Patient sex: M
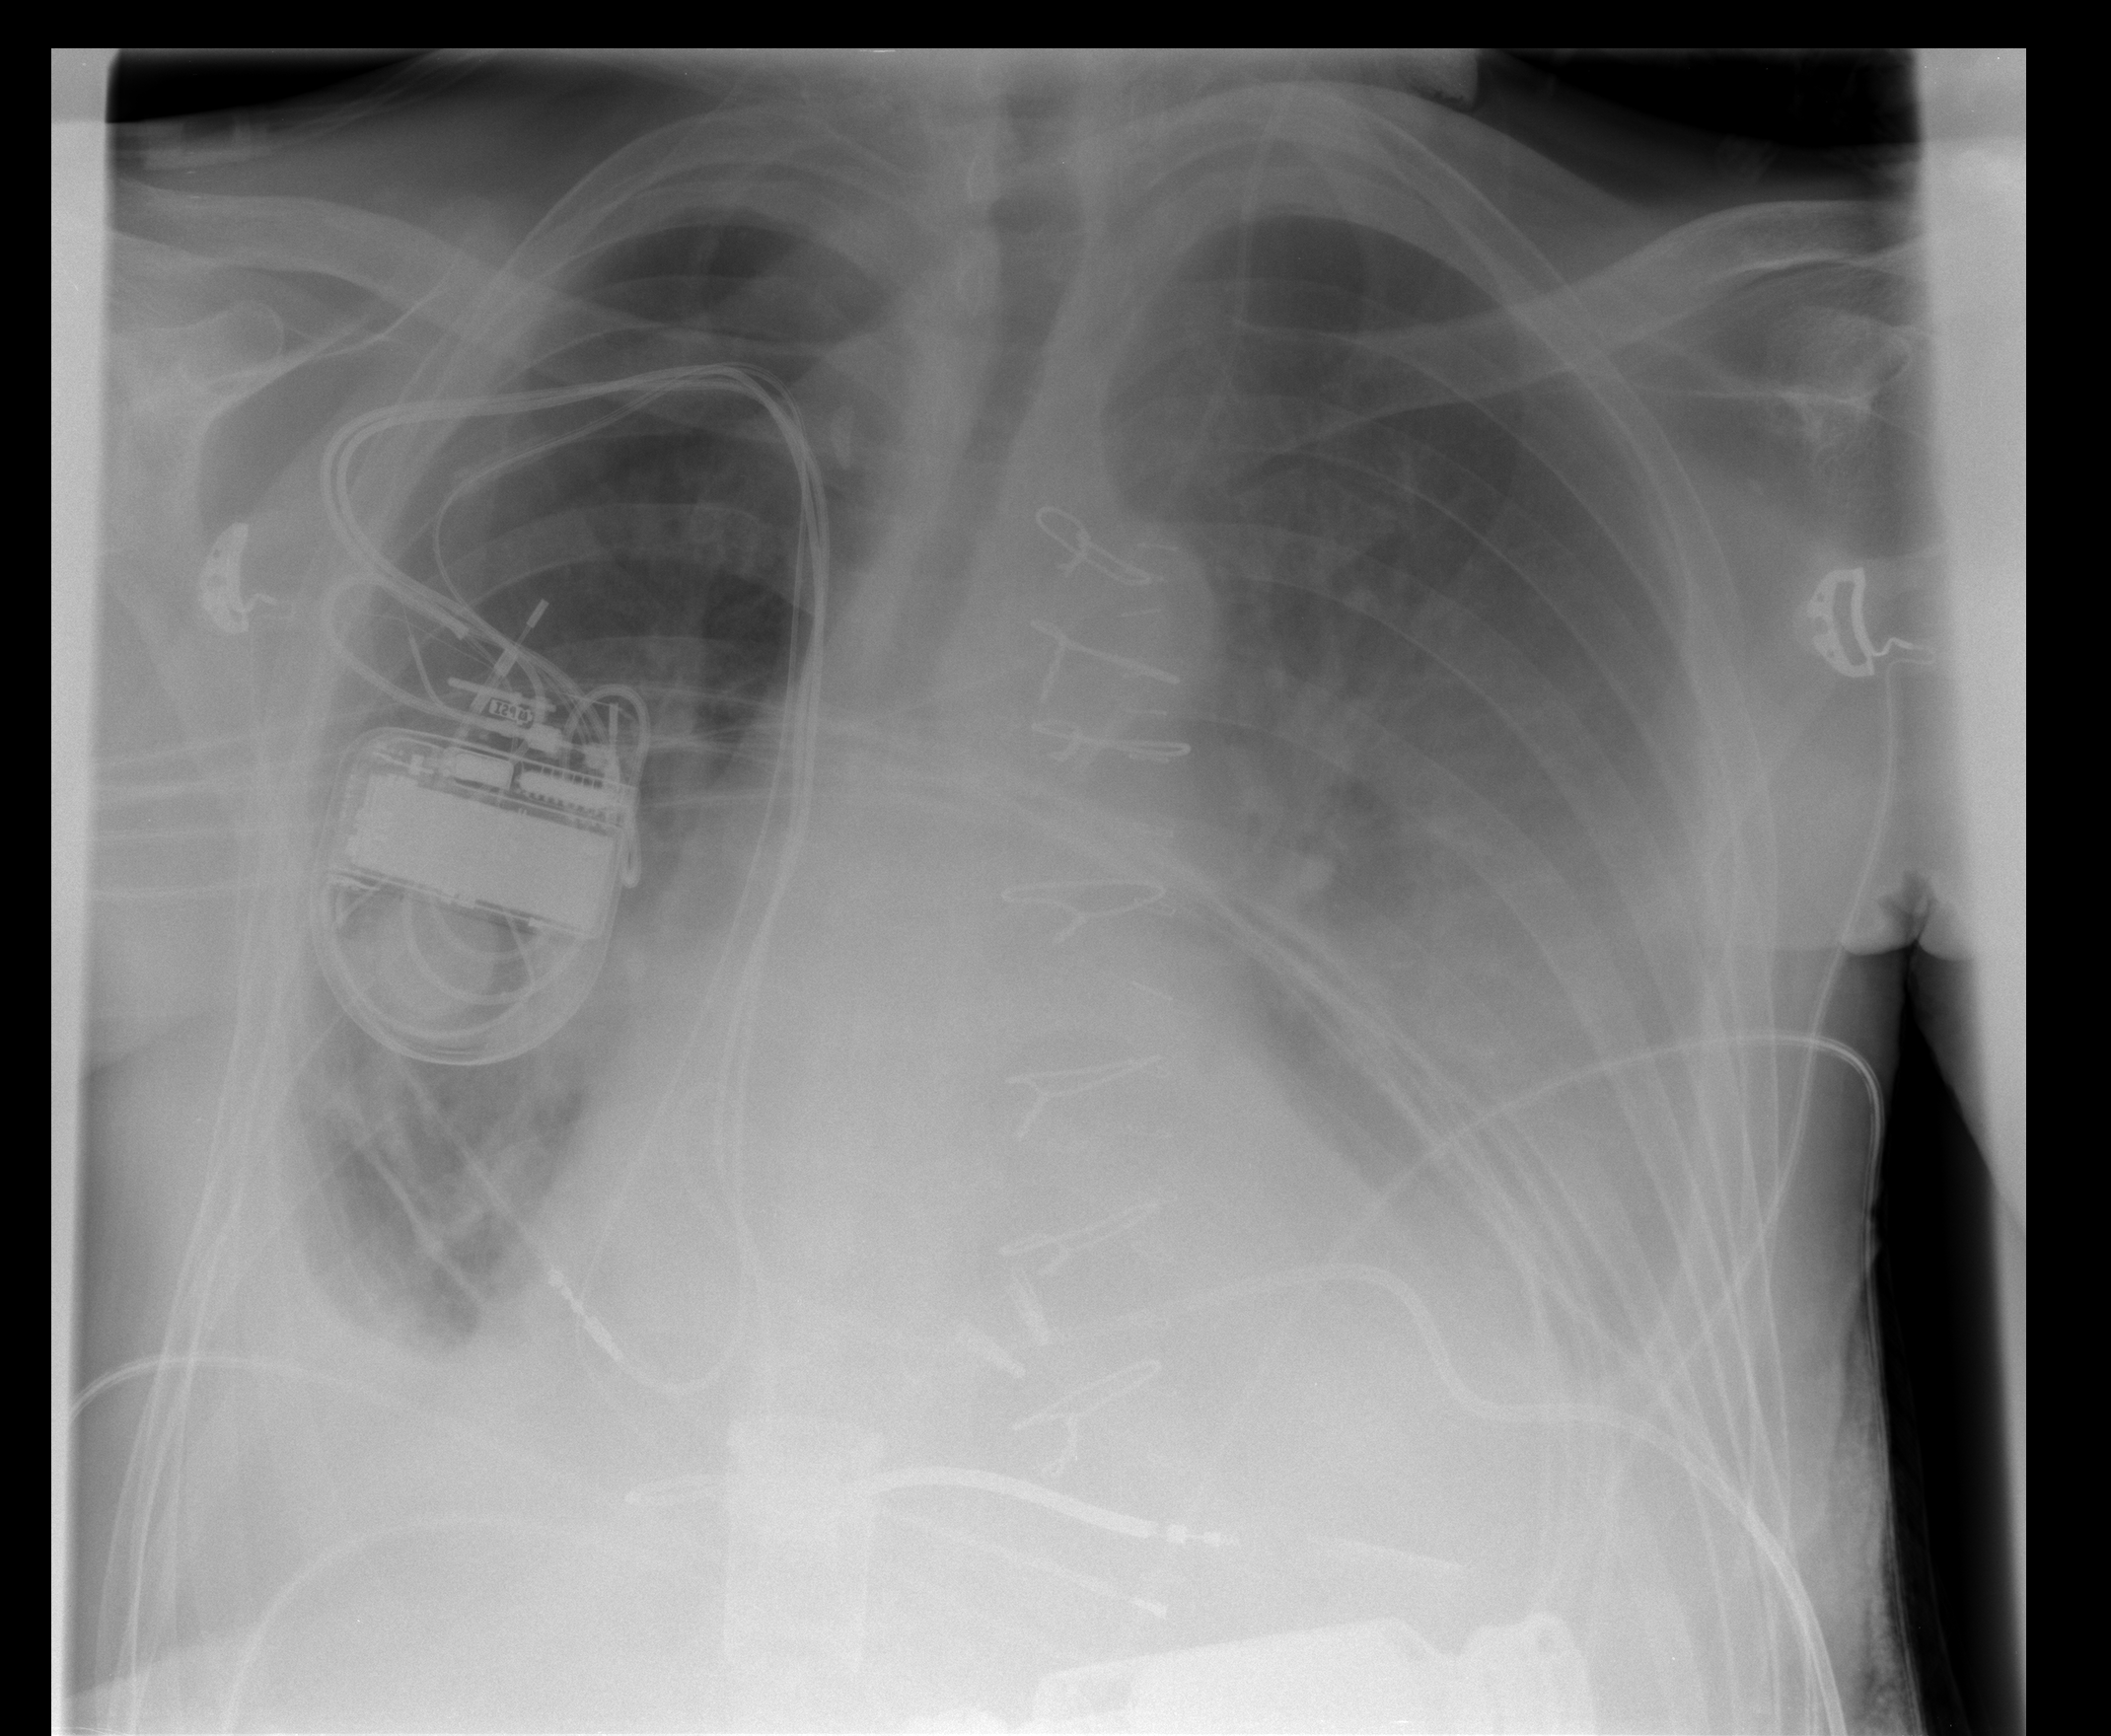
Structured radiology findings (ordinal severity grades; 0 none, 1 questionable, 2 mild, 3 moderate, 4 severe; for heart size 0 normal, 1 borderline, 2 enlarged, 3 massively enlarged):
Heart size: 2
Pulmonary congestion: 2
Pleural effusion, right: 2
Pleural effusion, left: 3
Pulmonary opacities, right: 1
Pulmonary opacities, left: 2
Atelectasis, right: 2
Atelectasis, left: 2